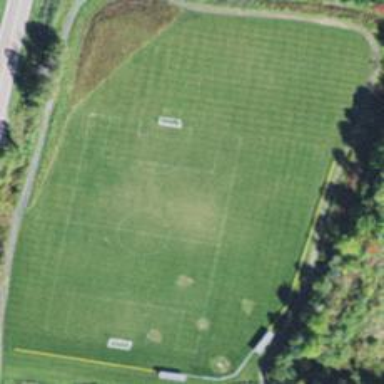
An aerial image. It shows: Grass pitch designated for leisure activities. The pitch is used for soccer and other sports.